Question: I am doing web application.I found many questions with same problem
<URL>
But I didn't get correct answer. My folder structure and class path everything is correct but why this Exception occurring really I don't know.
Below is my folder structure. Here persistence.xml file is within META-INF folder of src folder

My Persistance.xml:
'''
<persistence xmlns="http://java.sun.com/xml/ns/persistence"
xmlns:xsi="http://www.w3.org/2001/XMLSchema-instance"
xsi:schemalocation="http://java.sun.com/xml/ns/persistence http://java.sun.com/xml/ns/persistence/persistence_1_0.xsd"
version="1.0">
<persistence-unit name="jspWithJpa" transaction-type="RESOURCE_LOCAL">
<provider>org.hibernate.ejb.HibernatePersistence</provider>
<class>com.entity.Student</class>
<properties>
<property name="javax.persistence.jdbc.url" value="jdbc:mysql://localhost:3306/reports" />
<property name="javax.persistence.jdbc.user" value="root" />
<property name="javax.persistence.jdbc.password" value="root" />
<property name="javax.persistence.jdbc.driver" value="com.mysql.jdbc.Driver" />
</properties>
</persistence-unit>
</persistence>
'''
EntityManagerUtil
'''
public class EntityManagerUtil {
private static final EntityManagerFactory emf;
static {
try {
emf = Persistence.createEntityManagerFactory("jspWithJpa");
}
catch (Throwable ex) {
System.err.println("Initial SessionFactory creation failed." + ex);
throw new ExceptionInInitializerError(ex);
}
}
public static EntityManagerFactory getEmf() {
return emf;
}
}
'''
Exception Is:
'''
Initial SessionFactory creation failed.javax.persistence.PersistenceException: No Persistence provider for EntityManager named jspWithJpa
Mar 2, 2014 11:16:08 AM org.apache.catalina.core.StandardWrapperValve invoke
SEVERE: Servlet.service() for servlet [com.action.InsertData] in context with path [/jspWithJpa] threw exception [Servlet execution threw an exception] with root cause
javax.persistence.PersistenceException: No Persistence provider for EntityManager named jspWithJpa
'''
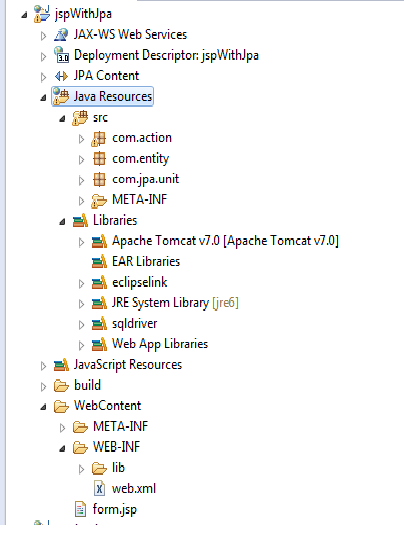
Answer: Change your provider tag to in 'persistence.xml' to:
'''
<provider>org.eclipse.persistence.jpa.PersistenceProvider</provider>
'''
from your libs i can see that you're using eclipselink as JPA provider, not hibernate.